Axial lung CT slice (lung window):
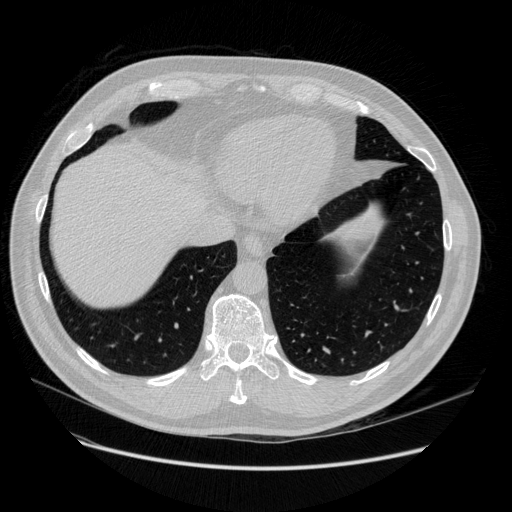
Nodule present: no